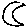
Label: moon